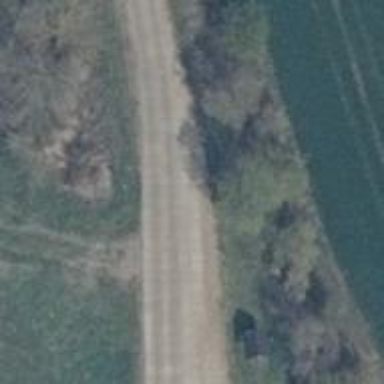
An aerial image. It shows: Passing place on the road.